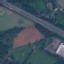
Land use / land cover class: Highway